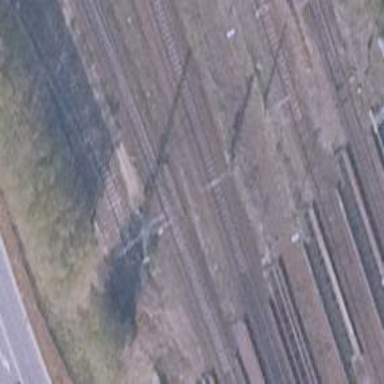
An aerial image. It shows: Railway switch with the turnout on the left side.